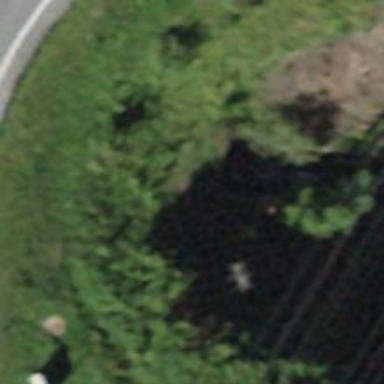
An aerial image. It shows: Culvert tunnel.